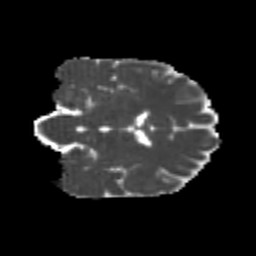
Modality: MD
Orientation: coronal
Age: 24
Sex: female
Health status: healthy
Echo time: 0.074 s